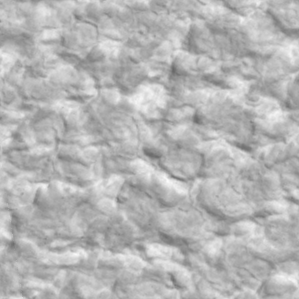
Label: non_frost